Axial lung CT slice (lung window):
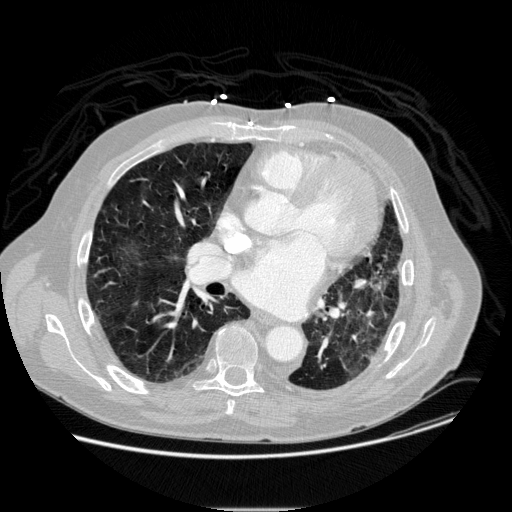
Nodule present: no